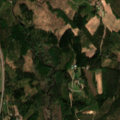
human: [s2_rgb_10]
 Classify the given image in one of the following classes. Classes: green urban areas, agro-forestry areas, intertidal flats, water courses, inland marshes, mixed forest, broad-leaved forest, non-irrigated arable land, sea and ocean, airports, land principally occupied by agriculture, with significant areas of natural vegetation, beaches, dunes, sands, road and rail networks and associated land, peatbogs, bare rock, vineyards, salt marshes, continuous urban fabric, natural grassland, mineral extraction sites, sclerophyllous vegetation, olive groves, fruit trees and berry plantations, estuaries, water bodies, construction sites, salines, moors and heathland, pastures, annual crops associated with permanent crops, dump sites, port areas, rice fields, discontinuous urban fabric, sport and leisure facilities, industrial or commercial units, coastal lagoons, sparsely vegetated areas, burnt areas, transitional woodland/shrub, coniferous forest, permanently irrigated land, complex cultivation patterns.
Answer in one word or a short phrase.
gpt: land principally occupied by agriculture, with significant areas of natural vegetation, coniferous forest, mixed forest, transitional woodland/shrub